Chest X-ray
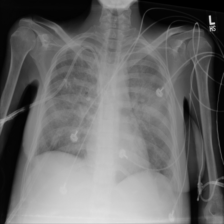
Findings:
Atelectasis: negative
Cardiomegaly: negative
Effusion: positive
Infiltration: negative
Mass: negative
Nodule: negative
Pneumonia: negative
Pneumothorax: negative
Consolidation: negative
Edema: negative
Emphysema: negative
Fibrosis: negative
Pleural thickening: negative
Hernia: negative